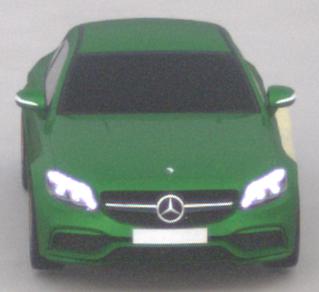
Make: Mercedes-Benz
Model: C 43 AMG
Detailed model: C-Class (205) AMG Limousine
Model produced from: 2016/10
Model produced until: 2018/04
Doors: 4
Color: green
Road condition: dry road
Daytime: morning or afternoon
Contrast: low contrast